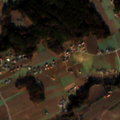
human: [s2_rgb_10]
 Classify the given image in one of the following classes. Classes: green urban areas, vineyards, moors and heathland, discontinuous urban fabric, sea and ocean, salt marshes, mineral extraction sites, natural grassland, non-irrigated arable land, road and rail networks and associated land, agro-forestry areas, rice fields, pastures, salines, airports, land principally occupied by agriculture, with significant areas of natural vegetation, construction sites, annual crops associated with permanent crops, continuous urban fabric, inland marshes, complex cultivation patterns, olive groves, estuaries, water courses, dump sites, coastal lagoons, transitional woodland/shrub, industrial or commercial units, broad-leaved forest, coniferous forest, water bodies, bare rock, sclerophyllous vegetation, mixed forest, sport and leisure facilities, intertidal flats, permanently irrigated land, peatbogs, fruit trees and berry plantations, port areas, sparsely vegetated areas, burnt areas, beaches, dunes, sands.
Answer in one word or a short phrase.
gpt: non-irrigated arable land, land principally occupied by agriculture, with significant areas of natural vegetation, mixed forest